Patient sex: F
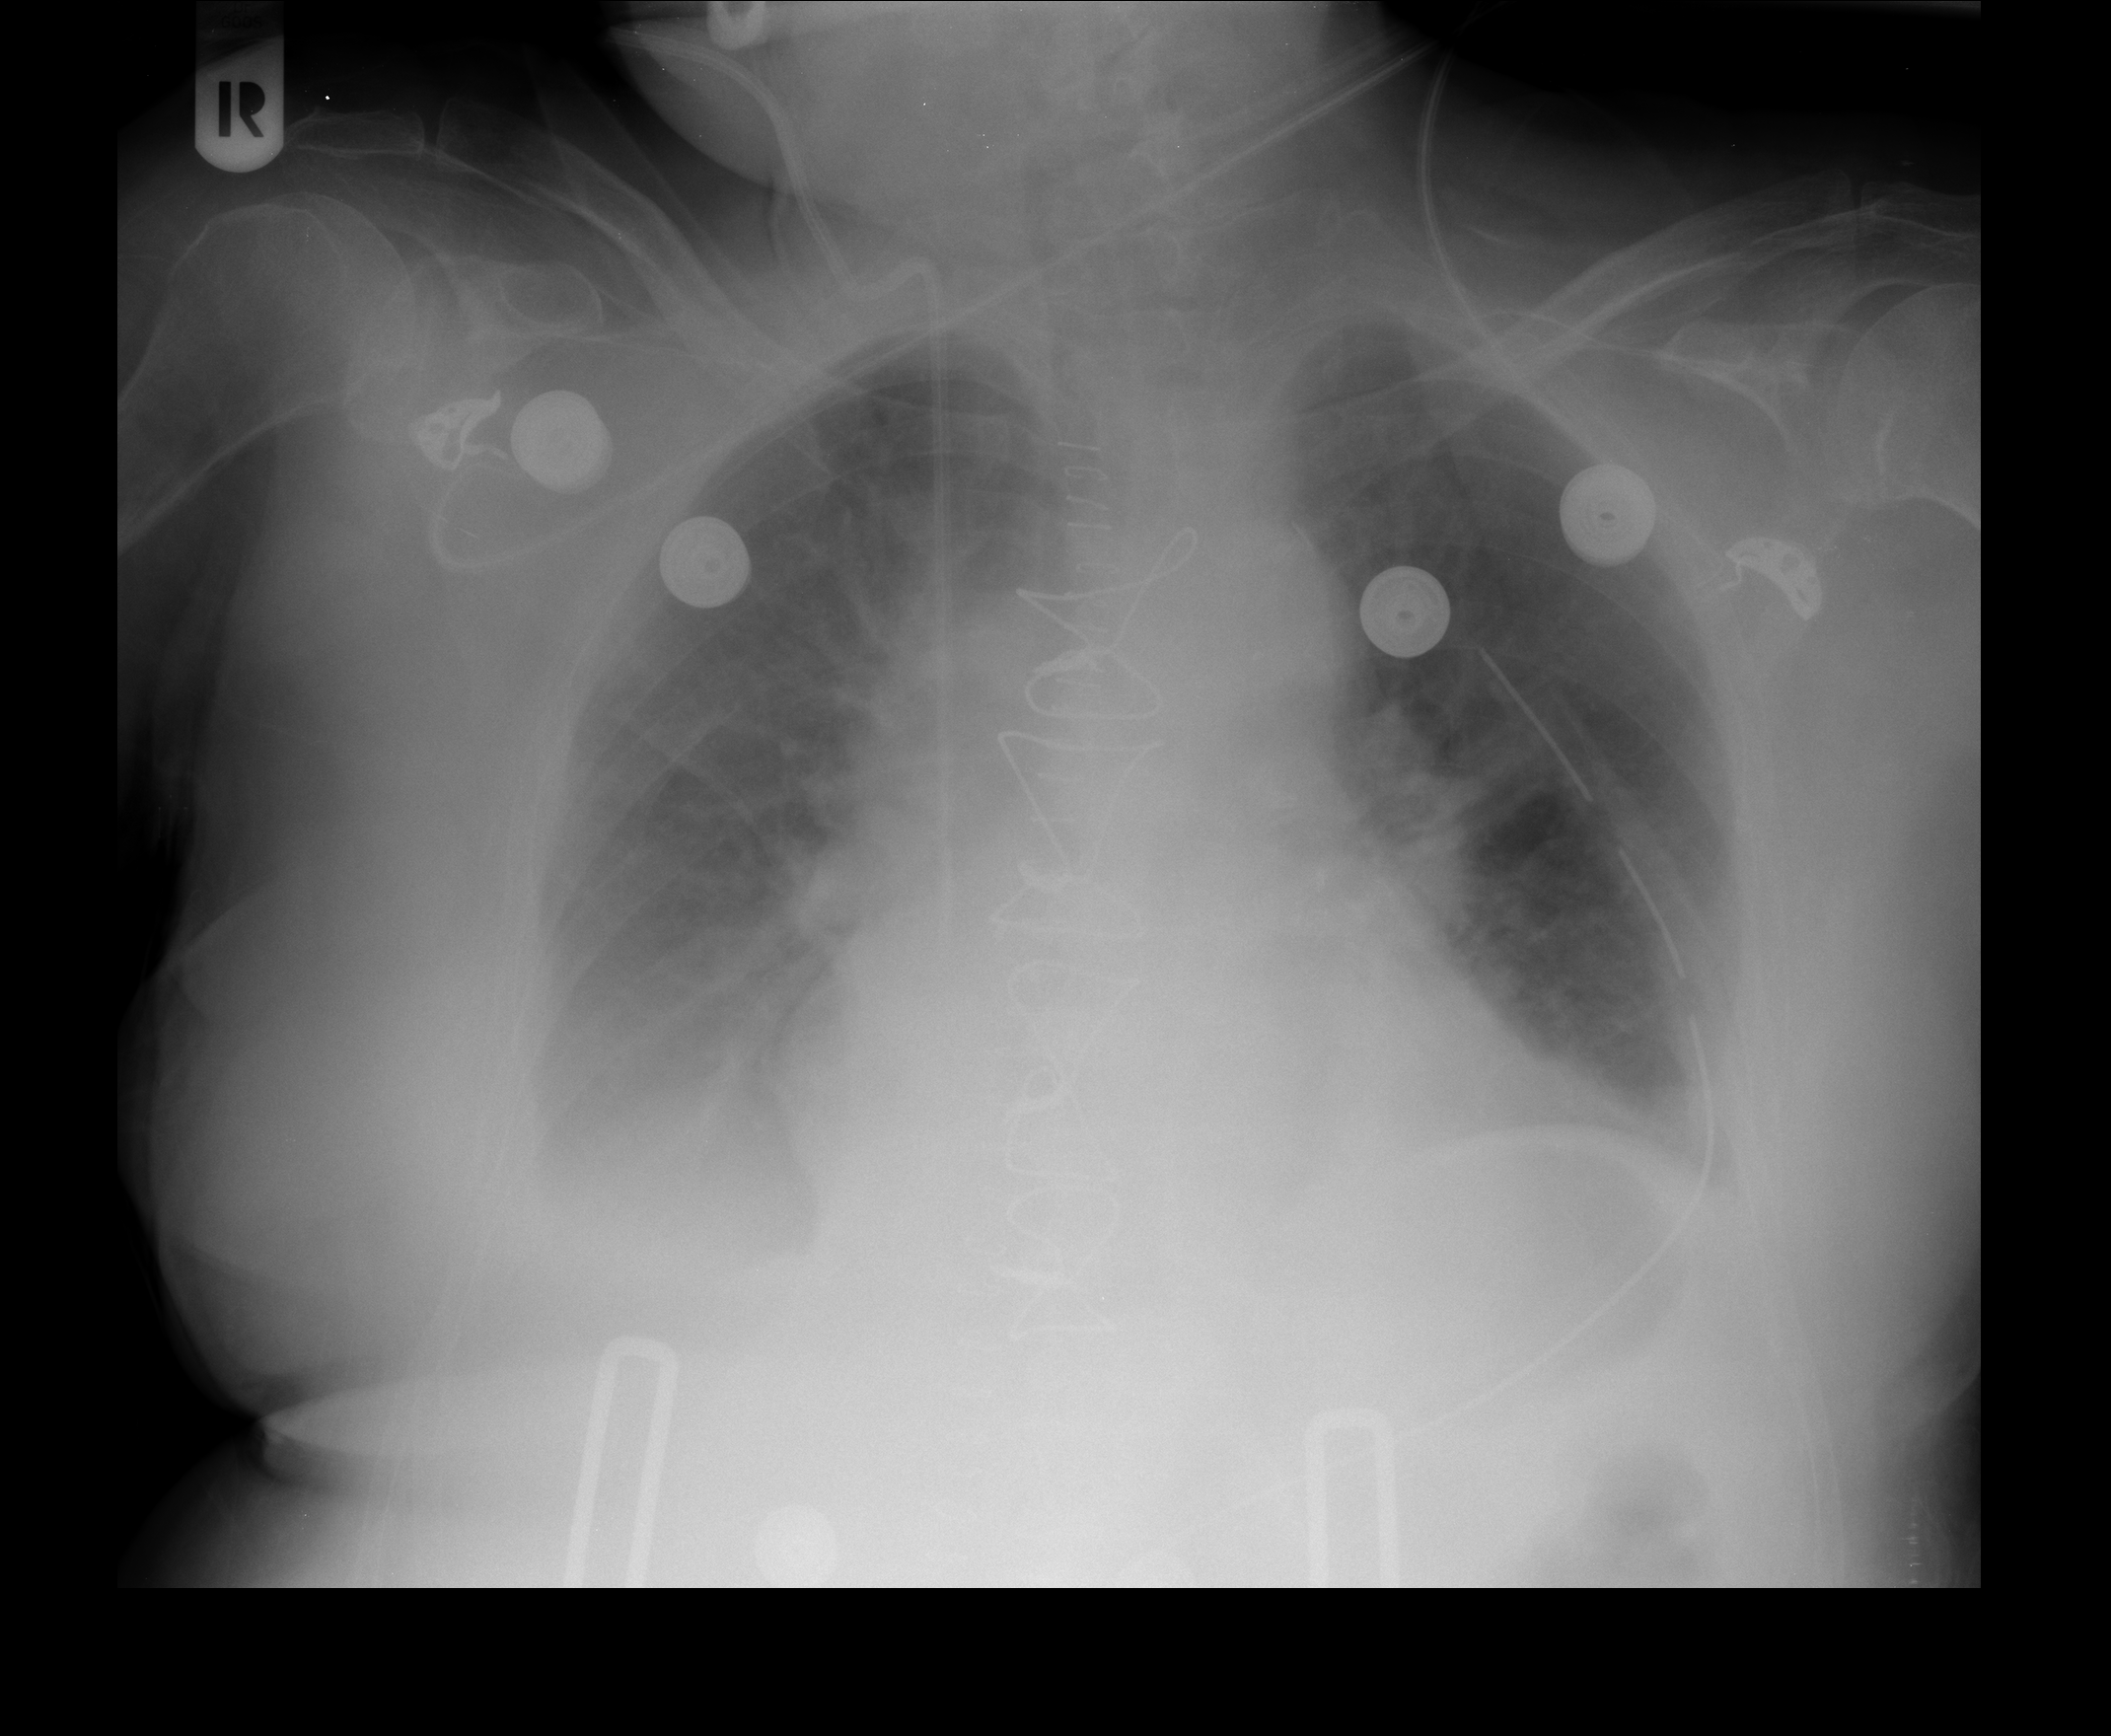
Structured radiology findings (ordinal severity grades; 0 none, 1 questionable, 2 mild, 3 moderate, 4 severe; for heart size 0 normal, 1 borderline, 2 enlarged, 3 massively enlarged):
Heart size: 1
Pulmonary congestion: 3
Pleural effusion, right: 3
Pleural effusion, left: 0
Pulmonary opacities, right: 2
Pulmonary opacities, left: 0
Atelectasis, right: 3
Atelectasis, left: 2